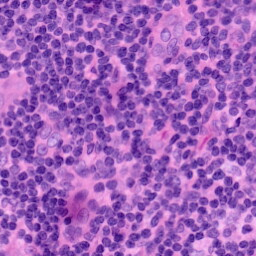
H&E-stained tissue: LymphNode